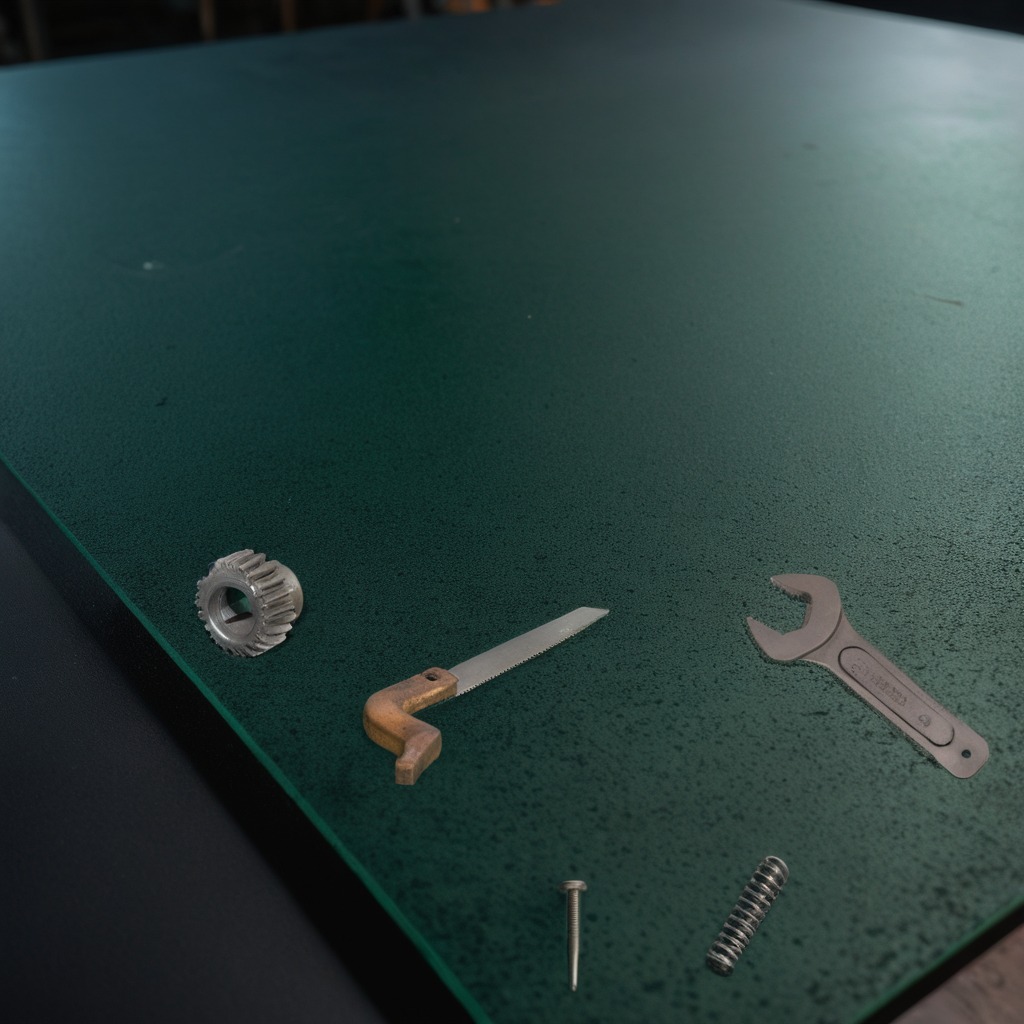
A steel gear with teeth, an iron nail, a coiled metal spring, a handheld metal saw, and a wrench are lying on the clean granite tabletop.